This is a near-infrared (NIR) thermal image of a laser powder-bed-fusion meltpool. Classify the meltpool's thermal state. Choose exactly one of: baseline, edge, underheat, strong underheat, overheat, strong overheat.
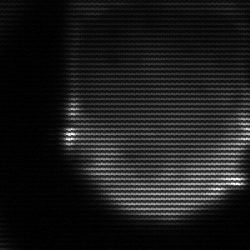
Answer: edge